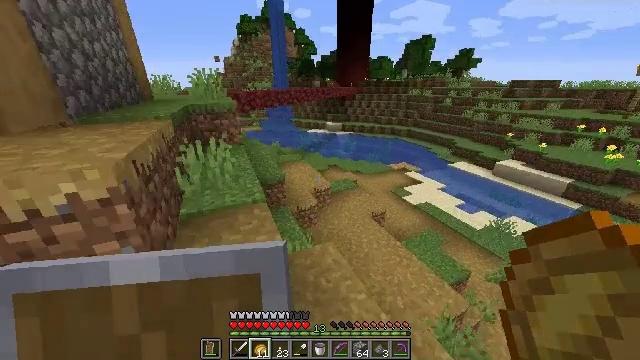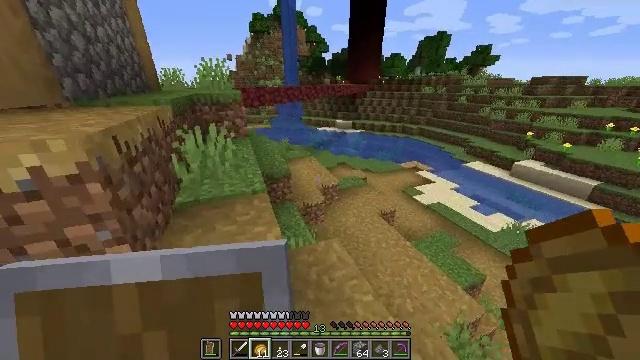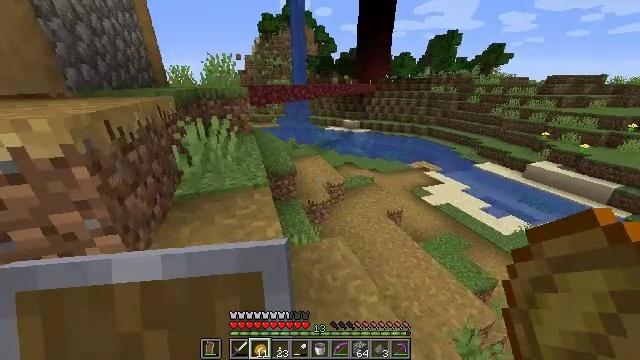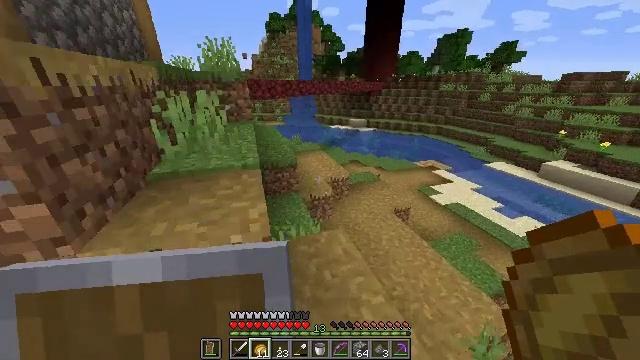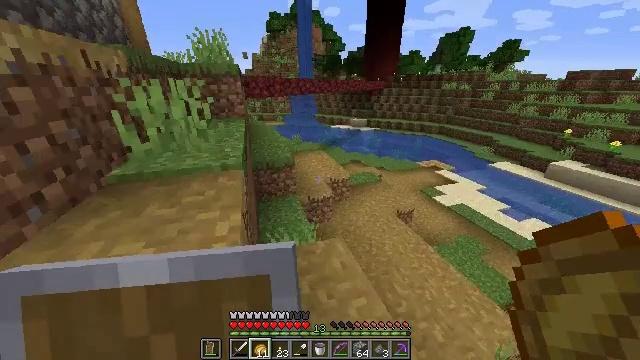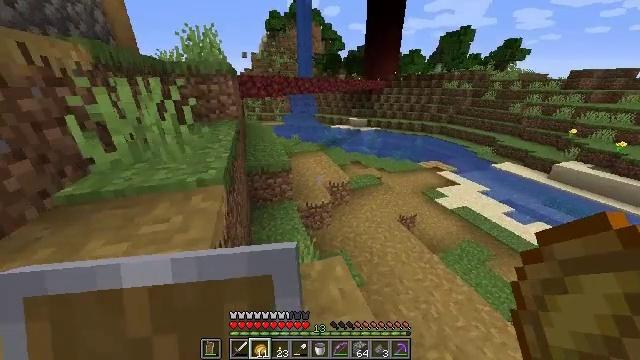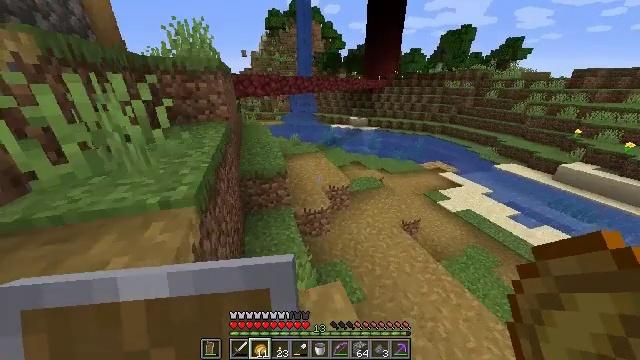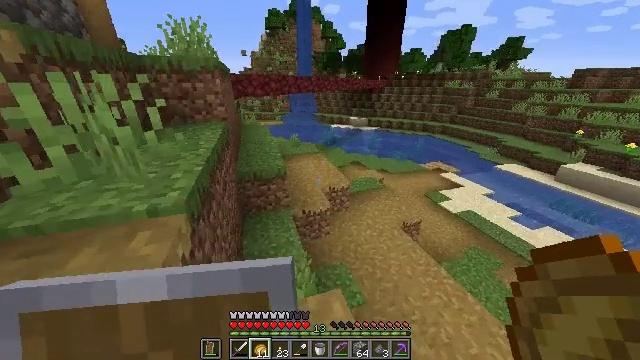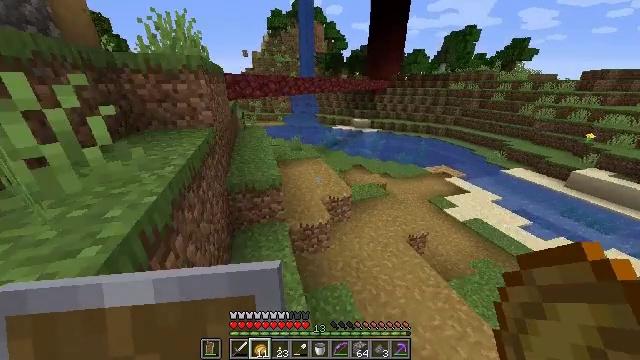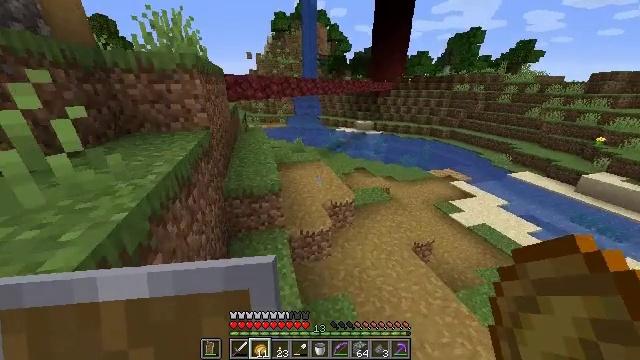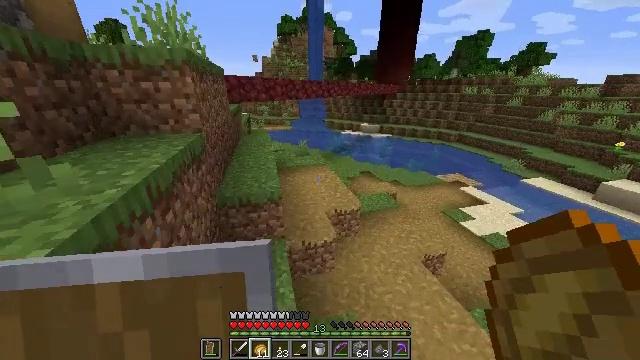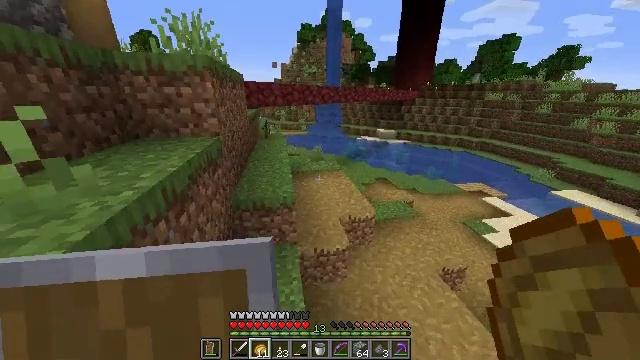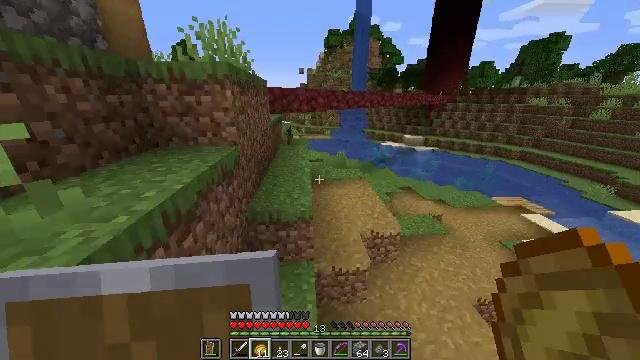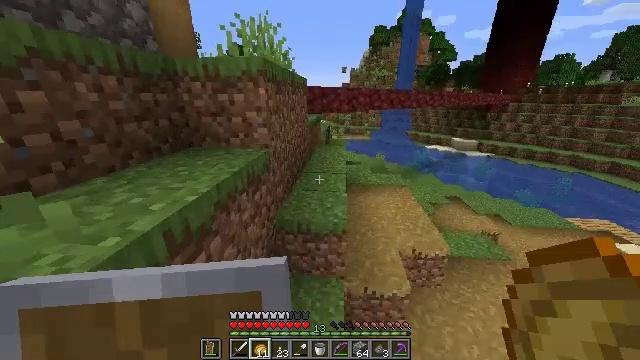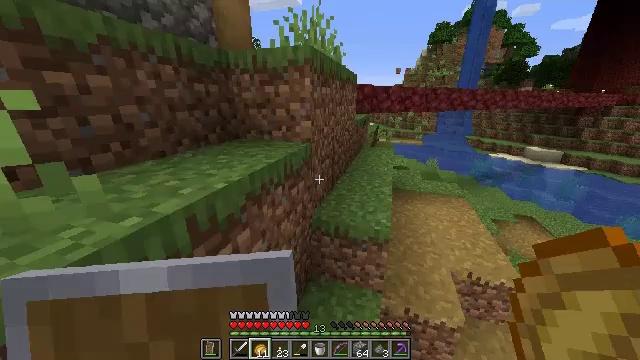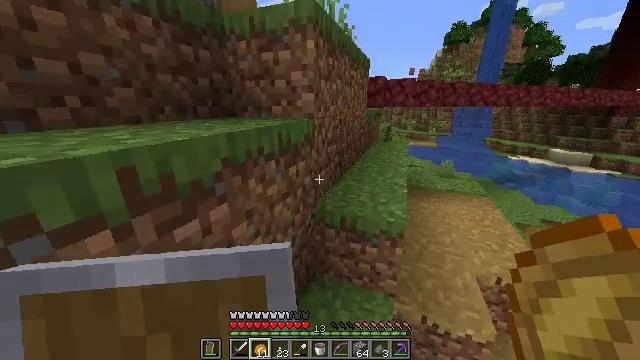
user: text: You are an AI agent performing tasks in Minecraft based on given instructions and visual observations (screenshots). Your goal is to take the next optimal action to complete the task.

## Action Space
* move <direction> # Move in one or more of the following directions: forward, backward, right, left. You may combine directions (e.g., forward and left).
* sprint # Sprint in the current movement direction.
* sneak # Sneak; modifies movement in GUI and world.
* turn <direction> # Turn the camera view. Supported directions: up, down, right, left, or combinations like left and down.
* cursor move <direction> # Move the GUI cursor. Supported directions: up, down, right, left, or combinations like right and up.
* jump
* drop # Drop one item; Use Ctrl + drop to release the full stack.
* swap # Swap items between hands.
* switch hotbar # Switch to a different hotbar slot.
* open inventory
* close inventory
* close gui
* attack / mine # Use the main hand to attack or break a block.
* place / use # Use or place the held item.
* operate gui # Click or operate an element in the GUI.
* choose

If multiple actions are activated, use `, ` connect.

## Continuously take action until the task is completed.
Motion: motion action
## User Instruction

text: Craft a bow.
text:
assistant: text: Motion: move forward, turn left
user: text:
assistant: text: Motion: move forward, turn left
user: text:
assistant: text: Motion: move forward, turn left
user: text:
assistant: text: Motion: move forward
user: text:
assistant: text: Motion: move forward
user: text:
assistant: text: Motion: move forward
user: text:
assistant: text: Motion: move forward
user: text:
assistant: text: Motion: move forward
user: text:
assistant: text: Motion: move forward
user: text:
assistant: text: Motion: move forward, turn left
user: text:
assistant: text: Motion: move forward, turn left and up
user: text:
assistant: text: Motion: move forward, turn left and up
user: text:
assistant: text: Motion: move forward, turn left
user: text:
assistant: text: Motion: move forward, turn left
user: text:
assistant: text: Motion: move forward, turn left
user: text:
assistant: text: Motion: move forward
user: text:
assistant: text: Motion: move forward
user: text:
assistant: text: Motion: move forward
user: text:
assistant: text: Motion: move forward
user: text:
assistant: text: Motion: move forward
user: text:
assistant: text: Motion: move forward, turn right
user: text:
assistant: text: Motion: move forward
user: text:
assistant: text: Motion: move forward
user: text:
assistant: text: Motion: move forward, jump
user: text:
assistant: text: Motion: move forward, jump
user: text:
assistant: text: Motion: move forward, jump
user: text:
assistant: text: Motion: move forward
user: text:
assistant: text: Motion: move forward
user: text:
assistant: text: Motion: move forward
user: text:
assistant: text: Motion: move forward